Question: I'm currently working on an color-picker component using HTML, CSS and Javascript, one major question is how I should implement a color palette like this one:

Ignoring browser compatibility issues introduced by IE8 or earlier, I have 3 methods to implement this:
1. The  way: This is simple and is used by many color-picker components for years, we simply include an image exactly the same as the above one using <img src="palette.png" />. The problem is  would introduce extra network roundtrip, although we can prevent it using dataURI, but an image data is a little too large for me.
2. The <div> way: In this way we should use 2 <div> elements, one of them provides a left-to-right linear gradient and the other provides a top-to-bottom alpha gradient, the style should be: <style>
#map {
width: 400px;
height: 400px;
background: -webkit-gradient(
linear, left top, right top,
color-stop(0%,#ff0000),
color-stop(16.67%,#ffff00),
color-stop(33.33%,#00ff00),
color-stop(50%,#00ffff),
color-stop(66.67%,#0000ff),
color-stop(83.33%,#ff00ff),
color-stop(100%,#ff0000)
);
}
#overlay {
width: 400px;
height: 400px;
background: -webkit-gradient(
linear, left top, left bottom,
from(rgba(0, 0, 0, 0)),
to(rgba(0, 0, 0, 1))
);
}
</style>
<div id="palette"><div id="overlay"></div></div>
It works perfectly, but the problem is, this method introduces 2 elements for styling only, the 2 <div> elements don't have any semantic meanings and don't act as a generic container or block, this is a violation to semantic HTML.
3. The <canvas> way: <canvas> provides very flexible graphic API to implement such a color palette, I use these code to draw it: var context = canvas.getContext('2d');
var palette = context.createLinearGradient(0, 0, 360, 0);
palette.addColorStop(0 / 6, '#ff0000');
palette.addColorStop(1 / 6, '#ffff00');
palette.addColorStop(2 / 6, '#00ff00');
palette.addColorStop(3 / 6, '#00ffff');
palette.addColorStop(4 / 6, '#0000ff');
palette.addColorStop(5 / 6, '#ff00ff');
palette.addColorStop(6 / 6, '#ff0000');
context.fillStyle = palette;
context.fillRect(0, 0, 360, 360);
var overlay = context.createLinearGradient(0, 0, 0, 360);
overlay.addColorStop(0, 'rgba(0, 0, 0, 0)');
overlay.addColorStop(1, 'rgba(0, 0, 0, 1)');
context.fillStyle = overlay;
context.fillRect(0, 0, 360, 360);
It works as well as the above 2 approaches, but I wonder whether I should use canvas to draw such a static image, shouldn't canvas be used in more dynamic and complex enviroment?
So which way should I go to implement a simple color palette, or is there a better approach?
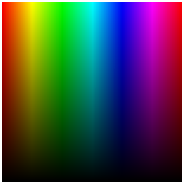
Answer: If you wanted to use an image, but don't want the extra request, you could use a <URL>:
'''
<img width="184" height="184" title="" alt="" src="data:image/png;base64,iVBORw0KGgoAAAANSUhEUgAAALgAAAC4CAIAAADfUbGQAAAABmJLR0QA/wD/AP+gvaeTAAAACXBIWXMAAA7EAAAOxAGVKw4bAAAgAElEQVR4nO2d25LjOnJFU2V7/DAz//+hYz+4PSH4oUqsRO5LJiR19/HEQTCqSFxXJjZAkKKo21or/gx/hi58/G6AP8P/j/DvX/9vt/hLxN/i++9/7ocl9e8s8sr59+/DH3+JHxE/Iv4r4kfEf8d2mP9eqSXyOvxfSAW4v2riv7JIXbC09D8a60fEP6xV//g+/MsP0qry4l817t8i/gNSAe4fh8Si4Pqfb6Ecn37WdFtrnvenhjnFJ/dJ9j8E8VGJg3CLiEso99cx83b/3u73fPRSrT/Bt4z4izt+AfebfPy1QcR7iP8tC2UhvjdrbGueUVR230LLNYNWluTUzC1TXH0nQWV/lhiLToiV02qAGcVXiKqmIk+H14yyTtRuTGGWvQV6Z2yh0QYFzbqj1cE5cbC4O5SbQ2/BrlFMF6lWwEq6Rgm937bcBdVFSx+y3pmIF6t8CloZPml5j0diZbiilNC7UDxy2Z+5/VMoKouqGw3S1hhoWlOr1YdQTBZkVU11/C0xdTPVTaOinh4pvoNYzCpZ0G0/13zviMVsOTuVHdUdRjcddAhWDR0z6GGPvEa8dPt2MXsEXbxOgljMDne8jCJixVokY9nxddM8L7N2O7Tjj8wQpM+Bhk7aO7llnaiYZNCXx6WUUeF9/1sWhbAuRHnfwQj00SxM9FvaZNNJwOXxXdOz4SG8XUGpd+MMVM0od1babw5aL2bRZmWTyQCLWdp787pPgum0VkawmDUOMQ120DR9XjcwzvU7b/krDK56lLUeSQjlOfbzoBxLIwdCaQt5kBeItWsnQlEV078uiPsoqOd2KzPjY/+ub3IOJ/KBTehD423VcjllslMqvROhuBcAsjAkXoliCTR9xjGeHng3IprFbKTailmqa2Br78wqfykcEWgK1uRBMjeLxmpMU11QxGivooQk3zcxOJRo3Wc9ed8KQl5msitNWq5V4CwMWRHBLmYVq5pgpMMrKxJHx6qgxdqb1kEd5aC7T4/V0PGuSfHtp8cF4EQTbcBavYAyt2WlHi4tm1RLjGOjY70yIy61F7GwzRrSjEL7e06K88Y9YsW6kwE5PNdTKDCIRrdqQJCdDuPm3LQX4kt+3qiWWLnxMaMg9BpAZ5DizLUJhQhJFQyomfbtY1Of9ahyqoVxKBaqTlEGXNzWrrapE24rLd6C6O2hfr13OfRTi9lgvIJz6U/s1aGxRnveW6t6Wx/SaEN8LhHlWkoc9hCEQk2bVCbpu8cMMrXfxHUbvTyeTOSIrwFpp50S68tjukD0G7KIgF00ZEVAdlL6qZfHbdlhR6yIbjGLlbXN6tCl9yCZ2zqTpr4csLK22T2mVYD/64K9PFaMJ7K/s3tXXuTaEZPwHPHg8rglNoOg827Ljc3OLo+PZhQHPXi4eu07WK3pWz2jqIqx2fPQEisDMnenX+R+wQCD2IHmPMj6o3O2t+E7sBkll/JeLddf7BR5v9cUWtTab+xAgyc6UBSZW1+GKu7SLAV8lrig0xWU7IPe2YI1+VuvUWipxVKtoZMbbrTizMIhZUZTVHUHcjM3UvPDRh4GVbFxV0pSGZ+j38Lsez2L7U/Y7anneeomTBykOoIJxYiqVBZPos+JLdccdAk+Cb2fekq2gT9j7RMbLgrvZAakh0M9AWZJMUJeGgHONPRKFLmNjHSgiIp4TYmDnY5egd4OYUZBCxdUonqSNe0Xs14QlIh1gc/i6cWh6jHjFmWAgB4St35L+x6ammGgtyAWs941KHJ99ZYvj6na221m0IS1pWeXx0N7ffsd7juIQ8C1/h5Bzy6PqTp9tseGj0Iap3iKQTC5vBSRe4aoKpgFn/eQWJUwbR5ADx6uVvj07o5Yo5RtOHrOPY/GTzbKPTPwnO+nEcch8Rl098zsUb+xnPO3GcQT+NOgxpDejqT6mrTfREzzHhE76PFjBpOGWKq/PKYNvuzwIxHOhKIzSsQTA+bEJ0Ix2T0ICXoxO0G7NpzexGIWS7SmzEycFG3b14vZo7MmolncCXG7tmaL2aehiRnd5TGtYXWHSc2TT4+Ny6iLR3G8x0zLeyTNhYeUlXp+EAwxGoBEPI5Dz/39FfQNN1VtFnMRNoocbrjdoZxXuBK8PGqkYOj3ybBAo5mlDtU7LDxBjC3j9F0nc2KAkpnq9e9w+OkxVkLdlGBwRqF5fWvjYGoaE39xz3yrIinRU8TYmkZTxC1o72z74JLaUY5jnOYrpQb/GVOkzws3JQZ6b6MColp5jbjsG92wjjGG00Zk6B4zQMay5RlukTkRHzPI+3pwEJuYKdRIz31n6GCGiK51UG7Kumq0IlY+NsSPUw+yThaztMsr48lT+D5S9It541KwSA8+CBPLDcXFLeBaA7C1Q+JSdEysox36FNremfWuubO/sKTFRyEXHE7Ufu7ztm5EZ5fHdDmIBmDj2Yca9H3EweK8mxU08Xe3RqGWmVYA5o1vM+i0gnnbAVRYMrdLJDRDezp6rxtLHJBX1WRwJbT+uobiKu2aeWWfUXBwTuaVAiVMKene29gyO+mbBcoCG1rtW9FMiBew4P54KXhnXYvQW5i9mgutKTt6w7cZlBKlDiTtVJJTTFFsxHL5ERJQKPakQVDEaC+yCjNUymIVGxUTMw4fhTSuGQiFUrfOfyr4+rw3d6FQbuQr9jxFTHuSWiK4DG7spbHNBtp+Sb3wFtIyc4vI8iV1VU5pqLVvoOJSN2Vddd5eJE5WsABLRHrZIquhQCidSznbsu4im72QWBVvTbR3ZoeYnI0HQ6zMoGKyLySmtQoVHxEf0TNAET3tPxcG3xQUnuSCvw7h8pguZieXbr0RlbslXgkXiPNili4K58vvGTeOEMWKi9Xx5bFydvGYhO7eZkBjSkcE7KRt8jaDgFQaL42QiPkQ+eyhyqXKYcudShaUK4ZT22m2RyQyGWdTj0o325f9KSKjdhCxepuBuYBTpmitoG898QJiMANtWQKXyqj3/JZOLVm6/XvEBzjTziIeejnEiHjyPbO5UzpJtd89RuV3vm2DKqoo2NbiIqhJmhF7mQ362Rg4IXPQ418Ae0olSiiG2jh/FgzNMBsTijdAueIp4hDttKKxlNQVB9DdZz2FETe6uEox9LUX7RROXTMOnluca/xidriepaAMXcnM+HgxN3aLWX/BcAA9eDWX2aE9su/gjyZgRiV15AWD6OBQFXjiws0ofR2+/cUjlKWeWB3aEqW1I3rzMyyqTq92kLq6PPZSVxbb4H1BifUQxQE5WRqqLhhwKwcrH380MwqCUmjqKxL0DzuVQ6y2tW9FsB92ooDoL0rEIjFL6wJD/4hBaGU4bdaGV4itOFWW56C3+MELif1hpxj/6xrB9pVBh4GWViDIbftEHVL0GaInntB34shFkbKB7h4zoK3jRpdNbDF7h0Je/9QgCNSTHl2x7KceTJl4I1j7rxHjGeUGp0xixZPQxM3252ypyHxDEG9+NAGrpO0gFwttlZOWMzekUAOHOCILlniBmNaBxFwHOzRJnf0C2GRTl5mD73t7hb8WTljVYvZ0cL5G/yxxvEbcQI9vuE2sYRt97cVztb6GdVhw7t4XZPFKrSz/TyTufoblue3lGeWtQcPNZ5RXvPEariK+9TPKO4lPZhRaVdfo5G0GvtbzQJtS9SnuE2e+LHDv2gHuZ7Y59DGxXcxOeDt8upilJbDlYEVEyLloqgIVqa3MjP9nYcHOhNik6l5BaBPDieyPJhjXXFuZ5Mo1nP5eD06Od6Yh6jgINBHVcI/4ANZ7usmZIiHCofsOYuqh0qfE6OzMlSNZIu2kIfQWBt8UVBW2rlkRJ++ZpTFMFm3wg8bbc3GzfsNaJy0fEnvvqt5eLpFWY6BJsO+ZDdYKbjjaYDG7xMgsFaA70A7AVDYbYoqwzy53ZtHqBqci1vx02BTKj7R/7dwqccAUQ509h94OBz/DQneMZft29DYDREYn6kCHBe0U0+zFDYm+gtLgPxvWObFCB2KkUVKYyXkP+m0GCw5L65fUzQLkD/o2g4+0gyuVj+81yn03EC2dd8Qq/yUxbqXB+2NGKR8gM0o1a3sxEcbZh4LUDpUhtszXjBJApMqhNw+UzytG1RnDPrm1YykQ1XWxDSgpCq2PHgKdkQJtB1npfsToez2ql5T+i8Nnj58qgw6Dt1+NIWaMVwlNpW2eEPth0zrbpYz+umCfwp8zXluZyG/8B7IxZmKWtknpY8iKJ5innt+kNgRD09Ho78uXH+J0Ii6PSx0KHdvkYXZ5TO2gfQGR/uHqYIfPCJ4glkiEC078xS3sClaBQpxx05GwoO6OWEUbNRyIevBqroAWs9TzYVkUwoyyxChtjWuMOHDmAgPK38dVJ70kLsR0MYt9MSY20Hf4Is+tEoeYuJd2c+w7zs2Dxexih+gaYejwbQZIipEngVavItnWEhcpIOghOq3SRDI6I1XUR4g8POi3Gdju55pH2X9M32aAy5TocFiunEgNuCjXvlMMgLcZ0EO/se5ARApaXF5m6g+IX98zSqacL6y8G5NQpJByd2BVpRfYdjSj+MiTQEXlu6Nwd44t1bzAOgHFSAY1EW/s0DGE/g2nHlWONngYljhE4RkiLZRiY24EoWdmILEaNgMVeFkUe0Pk4eHdi1lYYt1vfF2Yy7WjYCB+6lXlZETIU/vtVy5mh8TF63e4M3v76sZftpilKimpRupRd/zXNYq8qVcHWlG9ocYNRd/jhTlb0SG6BsTooYMFzsTH6IECwln1NwULOBU2jd+f0cszirpINgPIuxXSjTsK5UqD81oOftLvM8pkXWi6pgtD4rUjZjdfh+BmtDcboJrl4fwWvlE7c9y/zmc9NHuhRy8JekxHPmWJIFbRw+oNYMTZWyGpa4zvdqHMdFWt6dka6BIjKCdCMYjBkhTFCfdcJVYoVHJncN1jBiiOq+lyG2KlufxzKlxfp55lV4FHPQKW0fSJFMrdFFgjqjMl3aH9WXBXjRtrtnr3BoePU8/aoVuXY8vZjM2A2SvOlQSNjB6b+awHudCPObLTv+qlBZXRji3c2p/KXu+rjlsRK3QgVjTeXsVSg30UkrZIpX7t3Pa11u1rMXspvKy1UPPKNdoaml48GY8W8l3NjwR9/dWPQq4UY7yhoJ8lzq5lq+7veQUujF+E3g5PfiC7HKrI/XD+m4LBqnwhLLYvKHH7/P9PYa/ia7z9PHGhF840bkbbvSU1sOdRsAMNZh6KV0xKui6PaVGjc2xW26SgjVfzEF1kgjHznuEeQ7edSXFve0yZYMRk7YlNBzOh1Ghls4kUGO1nPW1lFIoFX0FrRuEWiS0ik8UkDCvTxMh02m0u/LavlL7bzy33mBiF4qHfzX3uYyqUN3v6p31J/VZPPe2C6qhrOie/QIx3Zn8a95t8TO/MvgKthXIgrUMTJzPKiRSeDofOepMUfiHxUYnj0H3WM2+9XLSJGeUJwVMo4dinocGAAvo09DjMicef9ZzOKy50vwCGxa9IbIXt5896SpWqAtVg5ay5PLRqU5g0h6ZYncBV9S8Qx57L9NOwzS08+7K/O1yr4aFeo8zHp+HqEtu68SyfInH281fFqi8WcAHiEXEBzZGMFaHvA2gS7HtmvVklUhj33Htmg+2LSMOUMyBo7Id7BmuUK62gx8TLEhuViizUZOUlidk9ZkC7UWAaoXiHe1d3bjcBfaHMQO5O2ouRjbViiKkBXitJKF4leYf6RIbzV5wXnjwDXjF2Mbsg+0RJjR3OI7iZe663L3+o86Wnp+4aQLfExd+zxSwaeO20fVzDT/jRhN1r5UcTSvZJg/kQjJjUsaB9Cr1HYrTSAdZNw6pZzplqPEbacrRxSk/secfPsJQVYV5ixfZZT1kaLj0yhRcmQXmVtpO52A03Ck1xsQNLjzDKQmycjVcL0d9wG14zBEOsMb/hh51oOVXrYaBFF6RSlsI98y3WfWiAciFN7aAMJSadQXcfCnpBDEyZ35lVDSKUCDT7EBfoaaJxiIJ+NpwT03SPjm3KYO+jDPWM8/e1E+Q+SpnFlWioa4Q1C/YNejlZXuixpZoV+ASdakhwzx2MZ5/seLh9ola1Bl2yvvXnbNmh+tEEVQg96NFYCh1PIapX3AJUoSvEE2I8NMOGgXhoNFzxkcjuRxNUu0Xw93pjU80o6n6hUvgSpmjc4hEDjReYaY1oFoXtjCK93RD77V6vE76JxWI24yqXYx/zkGaUxaipNcFqVkmL1Kqk7mFFHqzDlDADTvir9D01HJtaPKntENVCO4rW1h7uYPXUDFpJxE+ZUWLTOZ1OsPQVj67xnhXE1FmZEhHie2T+qhkFXVvis2sX2HARP7rv18worUHKvoDDRHL0NgP0ds/WgwZQIgJ40EsBDwNamNEjsapSs15JBje3hn970O4xA2UBlQjbjhazBQHZtTWqNB0umAEFzooqdRcXWVBDjAZQr2sftnJCaMpK6PVbIX3HXtsdbhDuC0R16nni8lipRw8UWge9PM5/o556FhAretUFQjeGckFr5Ry09pPKoxupRaZu5bQafsOdWcM7Qp6GCbHejnyrXPEa/SExpptyx9DdZz2lUap2vLq8dN69Ree0O2bu9cSZOx9mN+ifYbmyzwXE6Ev6ZENPR+Wmy+/TGSVgP2L0nlmVg6oWTP/lbzP46IgnMhqswDEDEh+iYyF0reEeeFdpuYcWbzMYKKDqPB6HsR3iXDKfVwp+7hGwarF9U3e5zFxpH17NtWBwTmaUwrrKf0Lst+LpTHz/rqZ4d+LsAoWHEQe/pK5s6vrFXx6jS6kfx8HUZGTE0I1LlRTipxDP9WSJkT5Y9TL8nmdmKb5CxmaXOXJFqc8FmjVKdh0lguCJSxK6SxAH5DWlqXMc5vuewg9IvX/VbG5yru5+YYPP43xnmsk7HdJFoT/jqGYFtCKmzqa4kbge0YXVrMMNNAnjh6sxsnXNioB3uIUoiqnY7CAYxWBrtneUYFEiqlmLTpkMsVfmI5JKGI01LUtou5iljHSDq8vr72RYlkhlsVT7lmiKLjEn3Lf3hH9S42L2aBE+CK32rpZvHTFcHr8ITWz4Q3z3GGt9a3hC+L/zu8fGLR3FTyT+aW8zCDKjHN1te8q4dxB/7vwS7jf5WN1weyfx4YxSqho0+q/8NoNS968lxgwnPj52+ck73NbjaY2AQw353KnnfW6n9b0gFFP3m+iHxBg5IA6InELrxazvxmu75r4PiN9PPTlaXbF5t1trlPfMQjAbIBaz1F5/nex9KGwxCsh8GWGwmJ0QT6H1jyZgcVMbtv7oIHpnVtVKnVighNtpYtsgtvmIH3oVQaiWBwLPhzdNX7S/W0KVRk1uLakB3jOLZxPaSpEsDMiI6ZsY2kXX1X6wfYD2rIV4baxf8fevGWWl0VimREM/8Hw2KmtisQkQ0eNBmYkfR0PoGEBvh+NHIbNBuFLR/TJ/m4HycK92zlq4KbEmGhLHHh9s55Aed7y7UpLK20Jj+zXobwpS2Sv9B8RYoRRrqY/Q+Z3n1YDIWEhcGmRCCchOdf2sViagGeEmxD6QM0IHy0mCWMyWk6RR6ueWZ8B9Z3K6wcWskhEYUVRsNUuIMzpw05Pl5PYEcqed1Z1uogMNIL59192e6hWxhZ5eHt/YYeupT5Gzj02M8BDTsTlcNW5anBWhoVU1nkhT+iQUfmgDBsrNrqXxEtremQ1BlHVOk+7bw9VX3OktQ2OHDdmxqpPLevaza64OOnwoHF2U+2KG23qgTH2Z+MGt3EwNCPi7DLS4PC6qRoUbE68inyLvniosdOthcQCyFg3tGfTCjUWufQZ6RCpi3MeWFaBIoVNLJqaLkhvBoVhUEzTVhW6NQk+nkRSeVYtnzn1GWWl/fq5HE4Vjy2LlBsSXCOnI3A/pGsUstUIboInXPgaVODMxevpWZ5QMZ6ZB42ACPfvdY3o93Cr8U+Tde/MQOTfe4EloXNjGvlMOAUQ5NtjhOWLBXfu8UsiKv9VixUpVRU5tOHkKf+JnWMFP7qMUZFTMs4E63LhaCyUENPZFaf+cuIAyuLlQjLPR9w46nXoK2m0/RMZCSmfxj1j3etJZT516imXJGvQnznjo1ftG+W3AI3KljOuQuygmcVMR0HsR6O87B813xdWZcnJ5jHLZ4g9PPZdlaJO4nWGIjCbAw5qQQ9/20gUOocEe0/few4XecqNukHiJnCgmjdtCqx74DuPFLMUogr+lSeWxv25kWYUj0191FoNYKJ5ETayHobdHg+Wn6/dF+BIj84kZRRMXH6MmcrYyo9wqcTAfPzejEPrBGiWrPbudWgO949GMyDnVKKw0o6z9EBdZAs2PCoSmrGMDFptRCiX19y7LVgdFxVOVhHubQXEp/qWRoHY6o0xEblqGQK1VKxW8usS/8GPN88F54PxKrxx8kX1o+jSjIGV7rzD2GBK6r2vkJa2yr/zdRynlmgu+/B0Eo3EDDdkmlAuIi3M6buralaYTGqm5nxhxU+/OvlJaxucVr+5sJWaUCNLREThWhsKl3P4QhJIM6d2rfM4sMYghmUgjnVBiho6gNYNezCK1Glt5Bow0Fd4i7rFgXbjEDrWP+gVY805ACay1sH5av69tEXp41izOAaK1z3glO72gzJlxEZ6vHMSd2Raaen3z9+DUQ43LvWDF30KpHfDwMHxmV9yFuPRL2j8iRt+eQ1P10Pq0uyYiCDgcBf0zLPSW5tXK/fEikgXjc9f5gnVhOaQfmMQeOTOLDoXVEcf+IOftuxxdzNLBGbCfoSxxME9HIi5V5rsQ+dr4sZilc+Bi9AFmOFZ4m0G5Ejb7GMkkpcYe3Vd1FwtWPaI3qyCjMwkMMJSIpeQsPD/Euuqja9trJ6Wq7i9jUNFj3d9hdurBw2ssFMGv+pdSK8dijB2QKuSBmmnwJgoSP3aMq410lBkz4rK/9skmhL9TUy0xktkxmAK7j1IEocZepCk8H+aZ8XHqydvp/YhsgfB/gaaseHjRf/792CIXzNbtveRg3AK6qLVE5nLF3/Fw8CKnTHV6N9DU34RYP1xNL/Ax62JJ6dCzGGXEnpNA8owU3bBiOxGhH1wyUuj4DJNJVV7HdaOWLR13Z8Tdl9QzY6eJ78g0Vq8Z5Wgi8dLpwpw4YF7ZrzSfwH3KgKdcW7kPL4bPiF947cXExNsf6kvqSKwN+MlanhN7me+HP5G4+9EEBYWRnztF5wnt9cE5CCVjYaWR6+GAbkY5MmAWvGsN7voahl/EwWeU+6Nj3wBtfyru6ntMRXBc/67pyCwVK+TO/8uy3lhkNnKPVA4cuvf5oftdSN1pjoep2dMAZ4ifgRY/muA/BVQr9dwjj0ZL40N9mG4SQWHhPRUl6v1jCwU9Zy0tMEOoePGy3kQKoVBoxDqAZpfHauyhhle62xn7XcPHRygFtkyFZmZU1MLteMchdtZSwcWaDz++q1rsetijB6PX0DkFDVC4H3CYDL6n7NQA6mYvmq+g78yWw2W7gxoX28hUXLgfsB96H6AVfXvv6sq2vrg9K0XMSTpkGuPvLHZDP7szO4FGzO+gP+sJIM2OvSq5p5nmY8//GJlZ5GXLwzI6s6zzozpNEuchGvtcEt89lQdh6AFpxN4M0YoeyZFob54AS4fsn/VcrGVniek7W+ugB8+j3PRONu4GFsTXyDSDM3bYvHMikQk6uhd7B7hN91PfIugAfQKaZ5SbbJC6dnEDD908eLgauz/YEx0fqch1/rxvAzKEqksk2lo8YVkVcQlowC2N27sbhLghMY7M9f1fEQfjzlN2RrzBISO770DZJOpmNXiPftjptv9tbV215YKMfjbUg5GZQQNYrzooMatG4SqTFCtrB+HQAGWMpvcqVloeQdun8BGNDlpcGKSmqbdDM3qFjwN16Qs+p8Qt64zbANEBqDVuVKKgS3EJLS6PvT5y5o/H36vsPpErSXvlZ/sGdijxIncmXok19shbQxzsrBQMvVP60NM587XtxAFweN6hoGsn5uHkHW6rG5PMvlYoOSeVyGxYFtYJNy270yjiyVg95C6FcJV4xWvnLAFhIlX7NdiHq40CFuTPOk+H6FIjcqqbYA5gFpa1COW+Mnzsh9dMGHVGuepTl/IhDLC4VyLqoJS7J8NinwB3YgrnHT80I+LJh6tRRrqWViilKM40LwTKHVpAe1E6PtGZNM+zBiBoHFRm1IAZgpkhw/42g7DKiN3DRUZ5OsmRQrqUt9inTNk7YoE/J9c1K2UrxGsbn17pdCfj7gbg+EJ6T4ygqbgZjOjyXDHVzZbz/D2zKJrOUDqFUPbFCvZ4HHexvsA1r65+KG1kPceN/fxCyQbzoZEwhTufUUiugt9ao4exlzQdhzTbSfDi6ByeyZRjg5mk6DvKSEzl0A9SqK9gKZfjYYjDr2DvzOZS/optpdkwHsXh1IN/lWiofdKIjcPjKvQyCcHScGLAobRpw6qQolzfbvaIE2jskO/A3gqZWTD+CujkgFRB1PIWWBXfQWM2DNqMpXGxMo/YzVxlzrjtSXQQCOJCM/Gx9msK3Xtmr4BcZkDCyKRGPBfZBSpbnzn2v4nbq9WAzqCpJo5y7txv8TFHeOqzHhqJk83Oougo4FgWnhL5/CFUNoQ2lghj5oiRIrswdPAz0CevOG/xrcPNDsZL3mmgHRGsR2wdBhrhBvqYEJfDc+LJzrwHvoJYzAajQ0yloVvN7518mioIAjTRQtsiryBqyRefIRCGtshty1v232PG4YwSmjSrBKqjOC2vytAFAxq78G3FLZPiU/ushYlrA9ysp5bnQHvv6l8Ao87ExawqGJvOkcU782RSbzlUaC08PLmc64NC3KAmzJwzgGje5dotafwoZMln3UtjWmSF4S0DSpiMa4xx8lPQE8ROtH6gnRA/DdQgirdCKkwVOpUMcV5INWqYVHlyGnpHqpJzG8bEPvGYeHwLv63q0OiTNcc88zoh/gwDh59znNZHoX8tcZN/9lZIDLR/5DsAAAAqSURBVGjZKdJJa++o41RA72jztQr+UMS3td7R7p/hXz189Fn+DH+GiP8Dub68wWaFHokAAAAASUVORK5CYII=" />
'''
<URL>